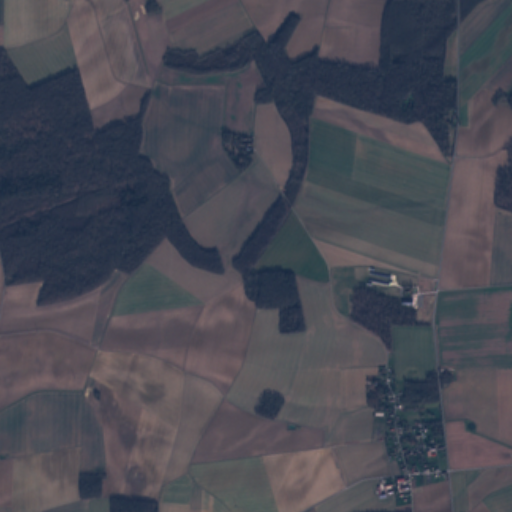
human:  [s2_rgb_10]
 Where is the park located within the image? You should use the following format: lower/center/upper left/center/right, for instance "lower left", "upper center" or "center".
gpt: The park is located in the lower right of the image.
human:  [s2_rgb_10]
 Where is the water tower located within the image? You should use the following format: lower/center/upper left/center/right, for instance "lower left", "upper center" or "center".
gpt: The water tower is located in the upper right of the image.
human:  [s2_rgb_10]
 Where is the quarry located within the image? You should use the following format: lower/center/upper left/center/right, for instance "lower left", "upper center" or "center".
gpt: There is no quarry in the image.